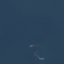
Land use / land cover class: SeaLake